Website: bh-photo
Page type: address-validator
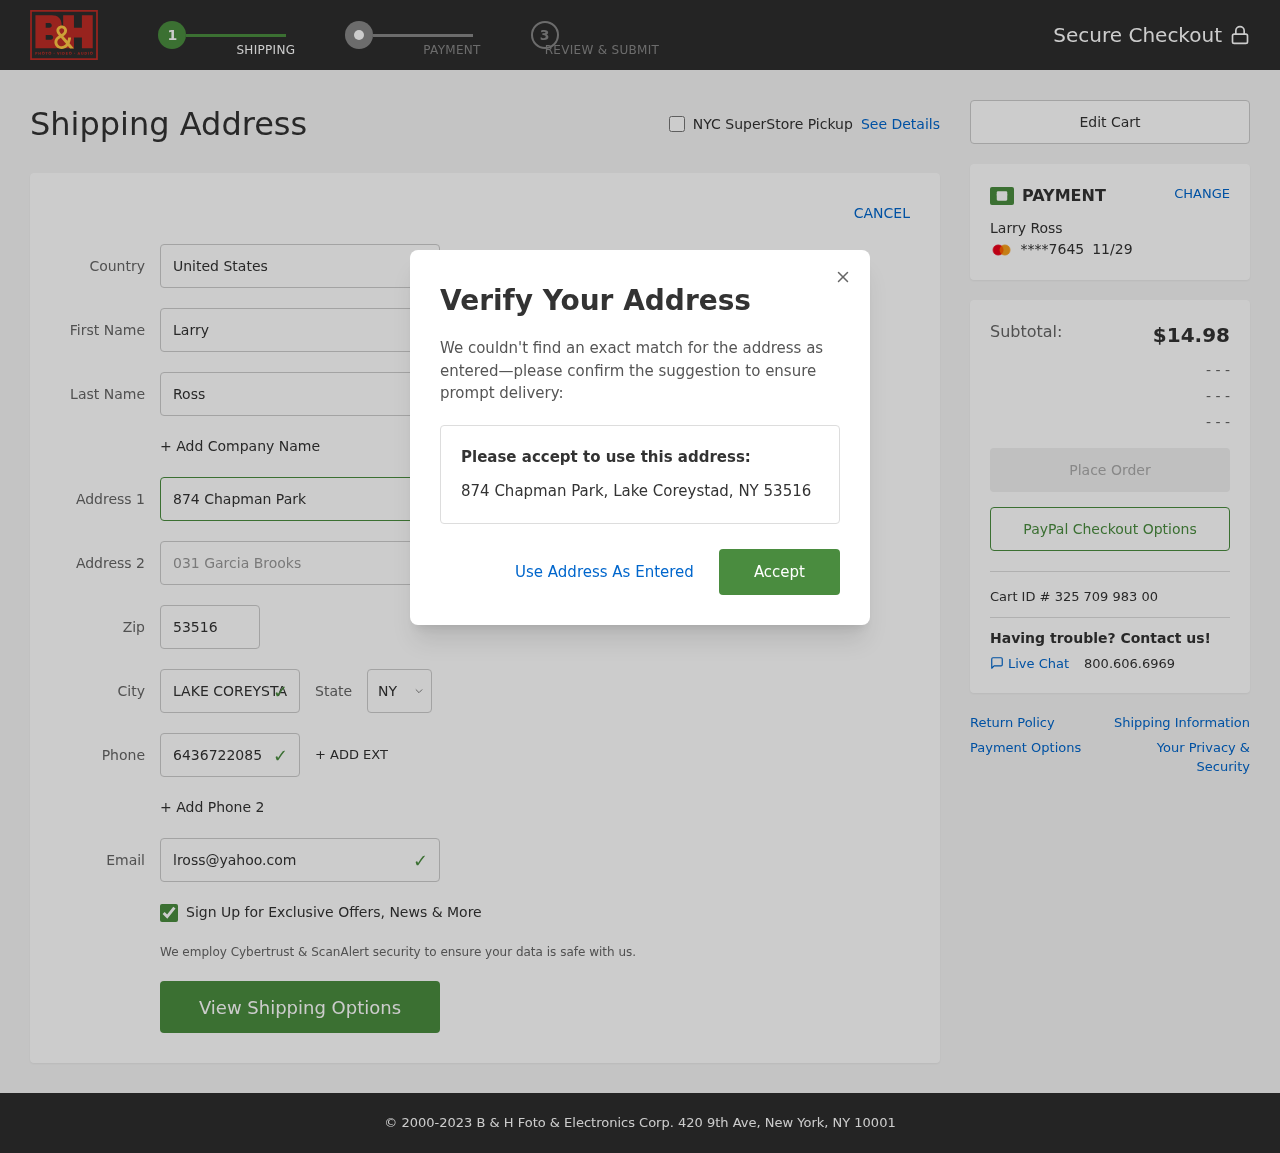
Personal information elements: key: PII_CARD_EXPIRY
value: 11/29
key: PII_CARD_LAST4
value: ****7645
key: PII_CITY
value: Lake Coreystad
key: PII_COUNTRY
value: United States
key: PII_EMAIL
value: lross@yahoo.com
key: PII_FIRSTNAME
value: Larry
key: PII_FULLNAME
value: Larry Ross
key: PII_LASTNAME
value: Ross
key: PII_PHONE
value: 6436722085
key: PII_POSTCODE
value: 53516
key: PII_STATE_ABBR
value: NY
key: PII_STREET
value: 874 Chapman Park
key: PII_STREET2
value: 031 Garcia Brooks
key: PII_CITY_STATE_ZIP
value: Lake Coreystad, NY 53516
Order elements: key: ORDER_SUBTOTAL
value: $14.98
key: ORDER_ID
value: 325 709 983 00